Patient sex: F
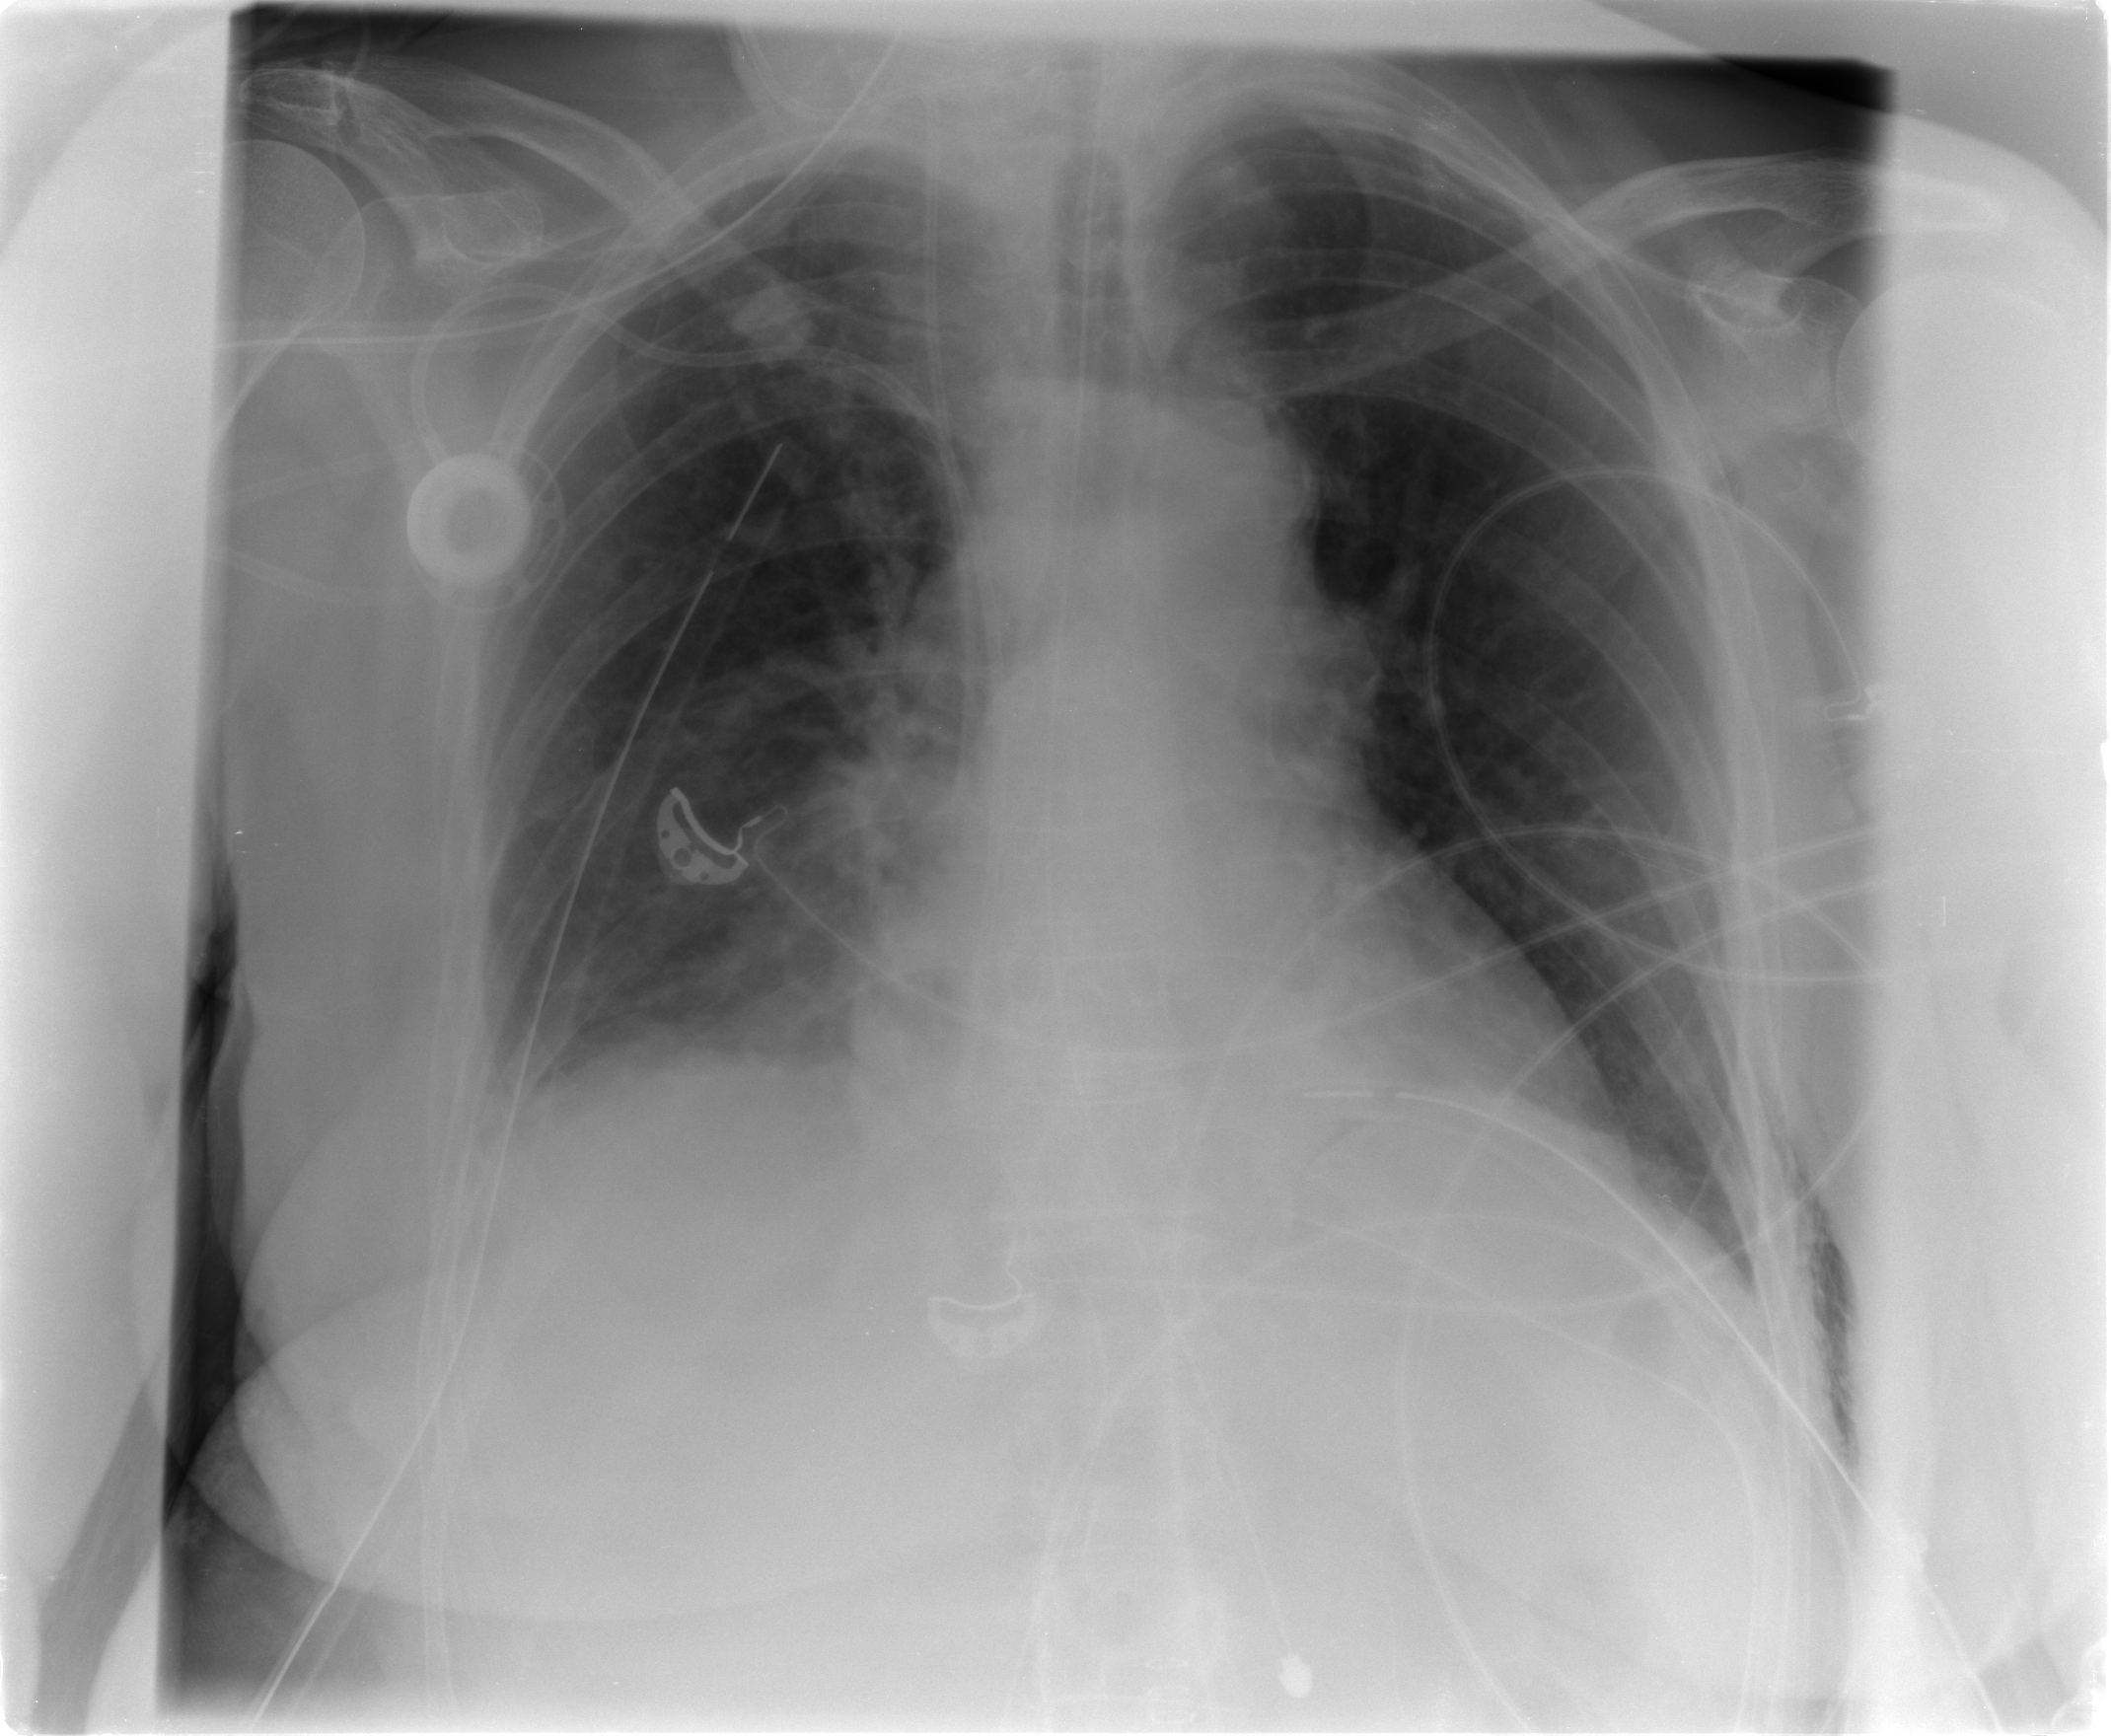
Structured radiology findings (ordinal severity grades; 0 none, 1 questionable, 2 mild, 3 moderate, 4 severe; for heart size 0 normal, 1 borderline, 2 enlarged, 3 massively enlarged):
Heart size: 0
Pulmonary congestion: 1
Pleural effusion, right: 2
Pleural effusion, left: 2
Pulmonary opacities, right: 0
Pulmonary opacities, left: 0
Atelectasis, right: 2
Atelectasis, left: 2